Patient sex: M
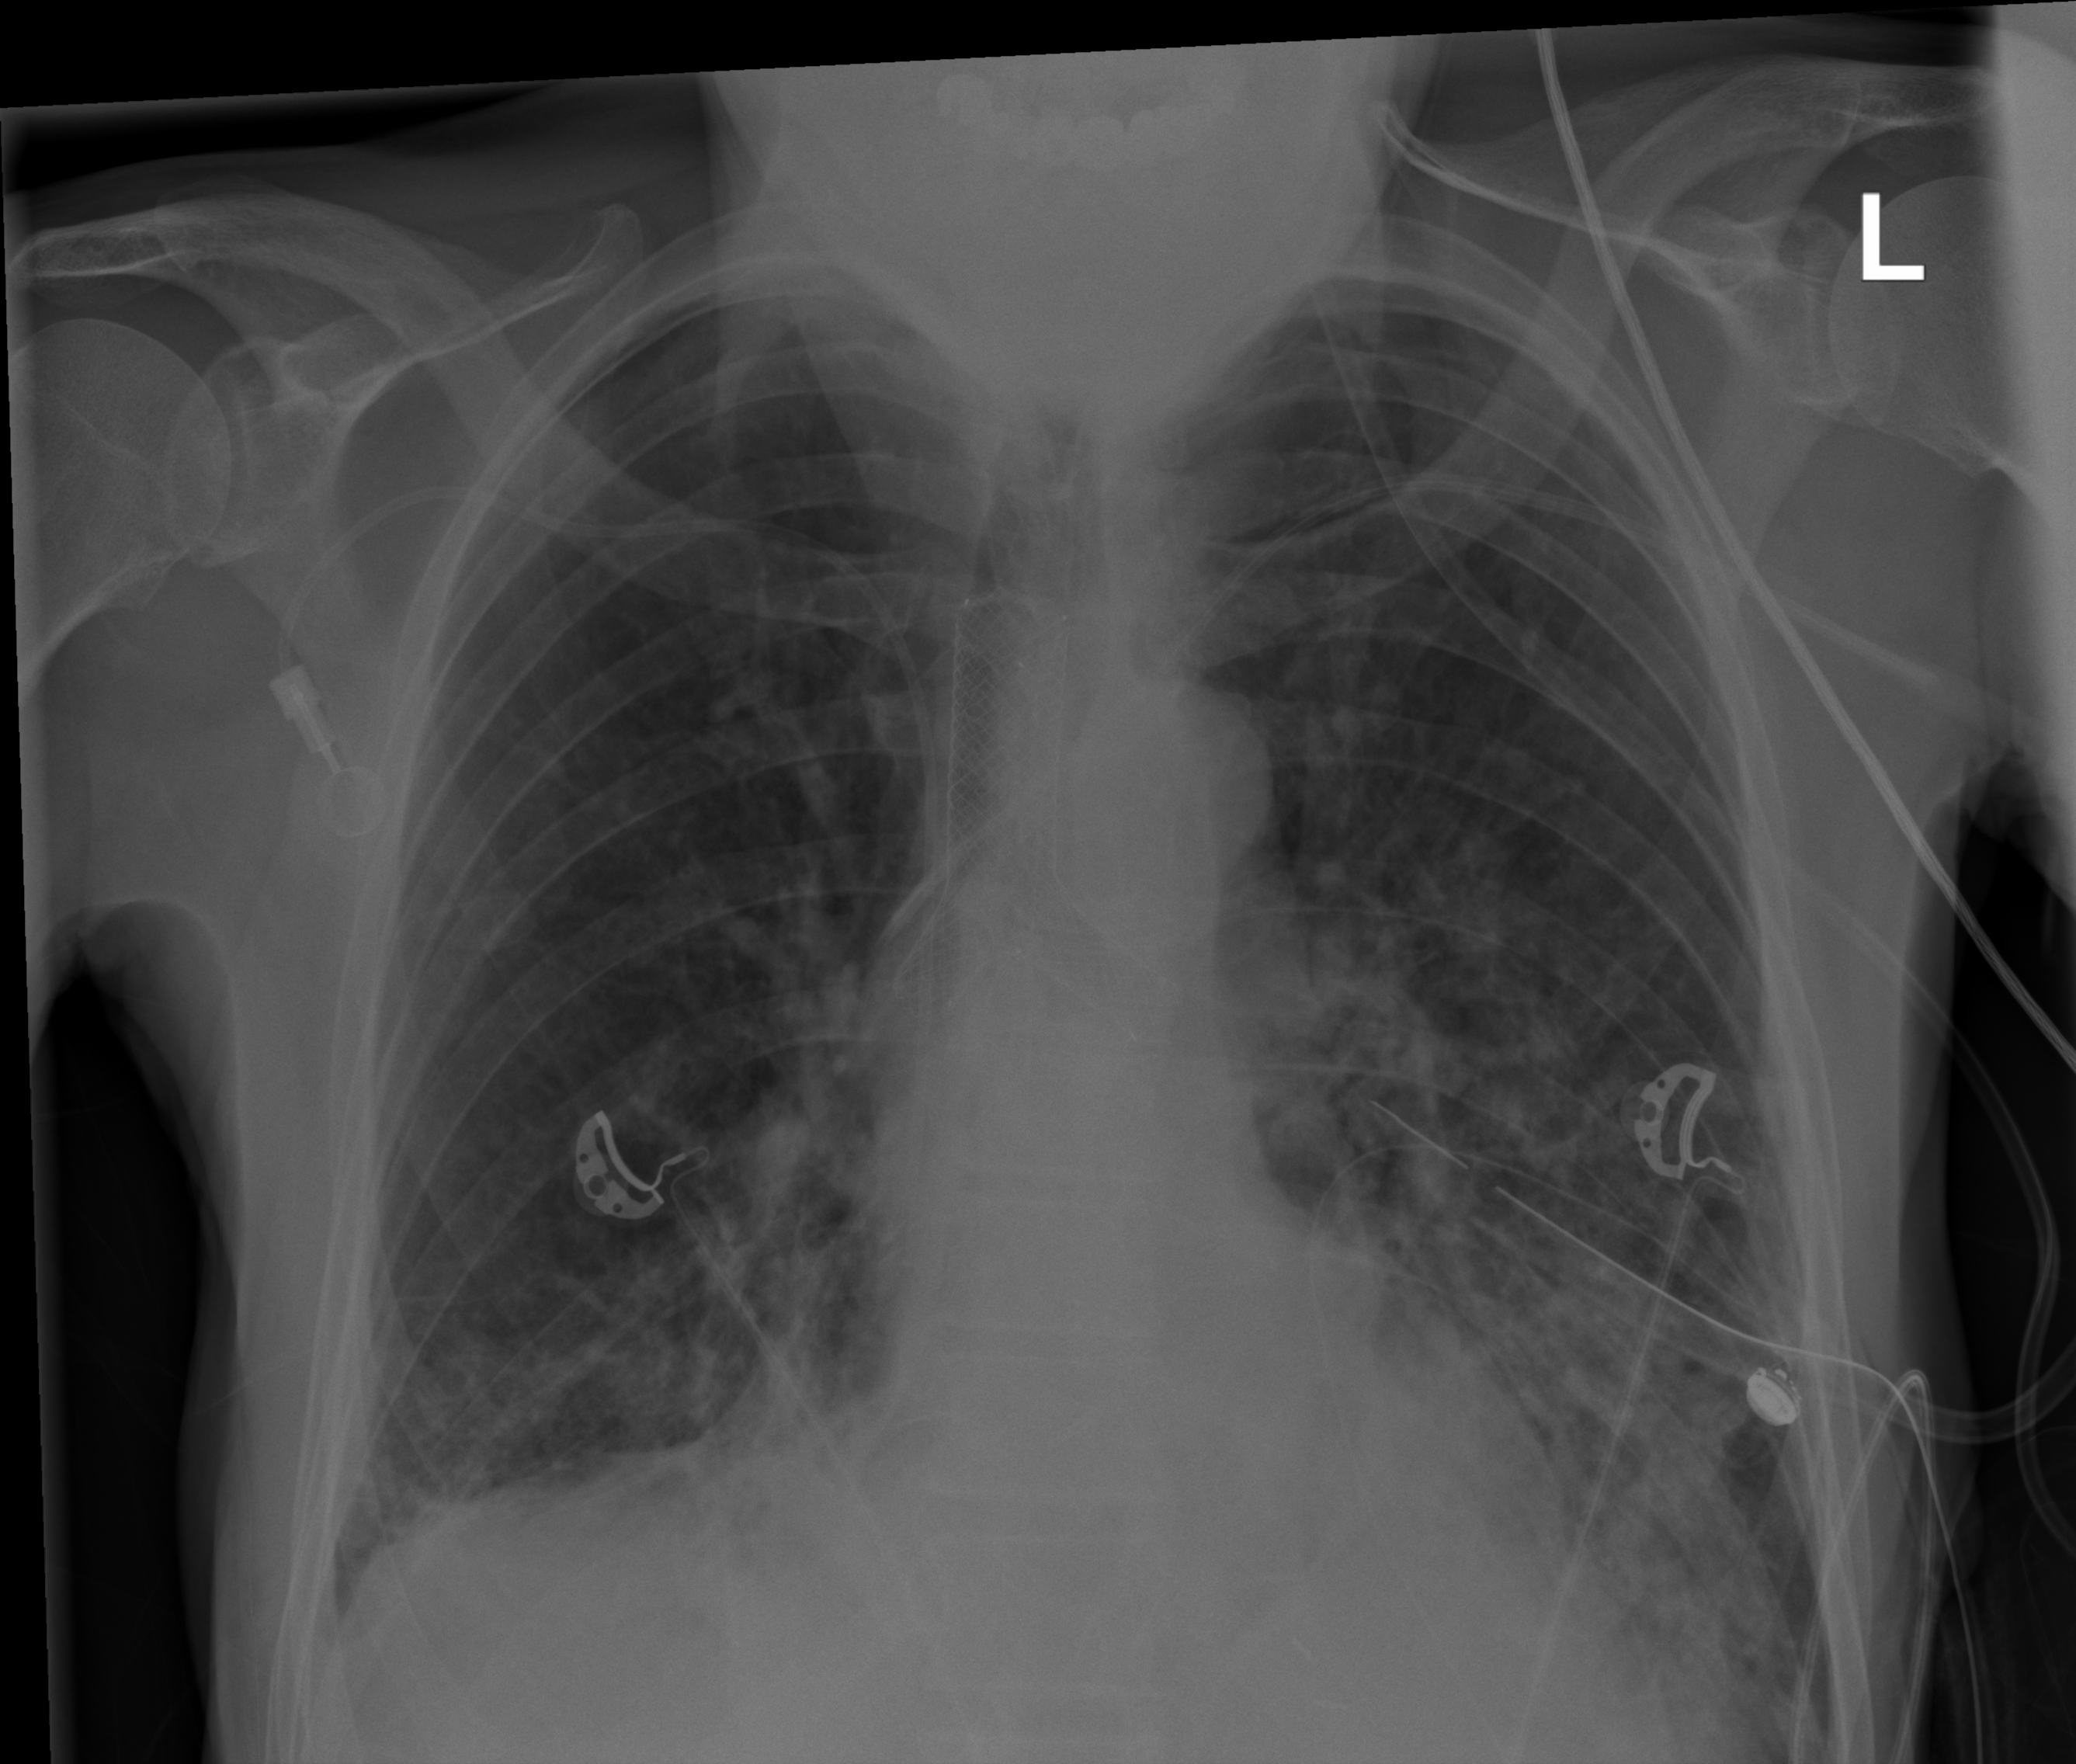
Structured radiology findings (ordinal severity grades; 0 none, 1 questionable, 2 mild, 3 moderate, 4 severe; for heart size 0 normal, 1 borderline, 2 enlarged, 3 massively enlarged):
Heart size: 1
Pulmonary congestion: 2
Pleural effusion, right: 2
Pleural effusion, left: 1
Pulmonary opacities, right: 2
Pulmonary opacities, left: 3
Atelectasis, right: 2
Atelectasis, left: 3